Question: I am a newbie to SSIS. I am using SQL Server 2008R2. I have created SSIS Package. I deployed that package on TFS by manually placing the package in my local folder(Mapped with TFS). And after placing the package, I checked out the pending changes.(Committed)
But when I tried to run the SSIS package from TFS Server's mapped folder (C:\TFS\SSIS\ for example) from my local machine, it gave me an error message that you do not have required permission. Same happens with other users who Checkout my SSIS package on their local machine. See the image below. But when Build my package and run from my project directory, it gives no error and runs smoothly.
Why it is happening?
Thanks in Advance
NOTE: I am deploying my package using "File System".
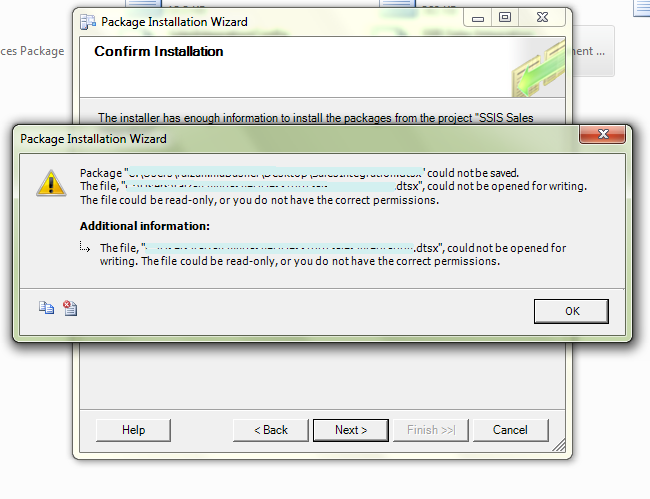
Answer: If you are using Server Workspaces (the default in TFS 2010 and earlier) instead of Local Workspaces, TFS will automatically mark the file as read-only which would cause this error. As soon as you check it into TFS it marks it as read-only.
If this is the cause you can check it out of TFS, which will turn read-only off, manually turn read-only off (not recommended), or if you're using TFS 2012 use a Local Workspace (recommended option).
Here's how you set your Workspace to ensure it's setup as a Local workspace (no more messing with read-only flags).